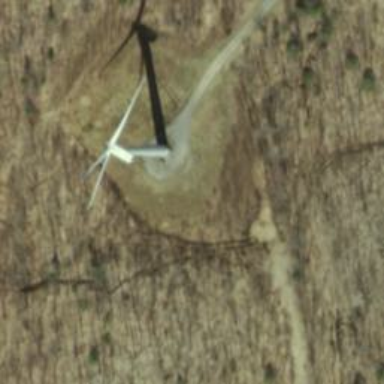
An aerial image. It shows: Wind generator powered by wind. The generator type is horizontal axis and it uses wind turbines.